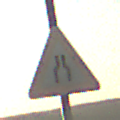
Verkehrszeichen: VerengteFahrbahn
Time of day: SunriseSunset
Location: Outdoor (Nature)
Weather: PartlyCloudy
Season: NotSpecified
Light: Natural